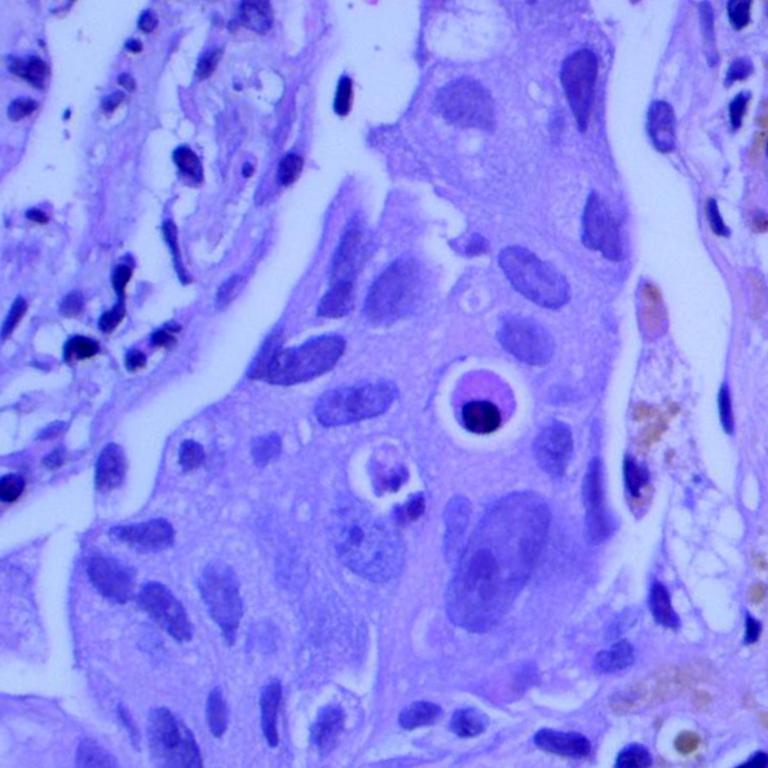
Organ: lung
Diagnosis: adenocarcinomas